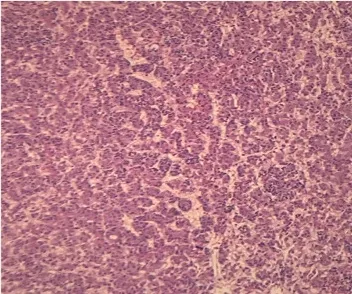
(B) The pathology revealed an epithelial-type hepatoblastoma.
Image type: pathology (h&e)